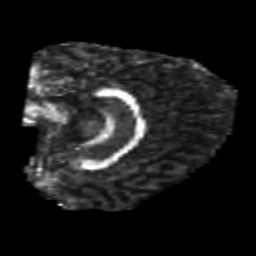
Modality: FA
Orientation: sagittal
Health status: healthy
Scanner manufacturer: philips
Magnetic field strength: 3 T
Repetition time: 6.964 s
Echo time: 0.092 s